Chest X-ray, PA view. Patient: 50 years old, sex F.
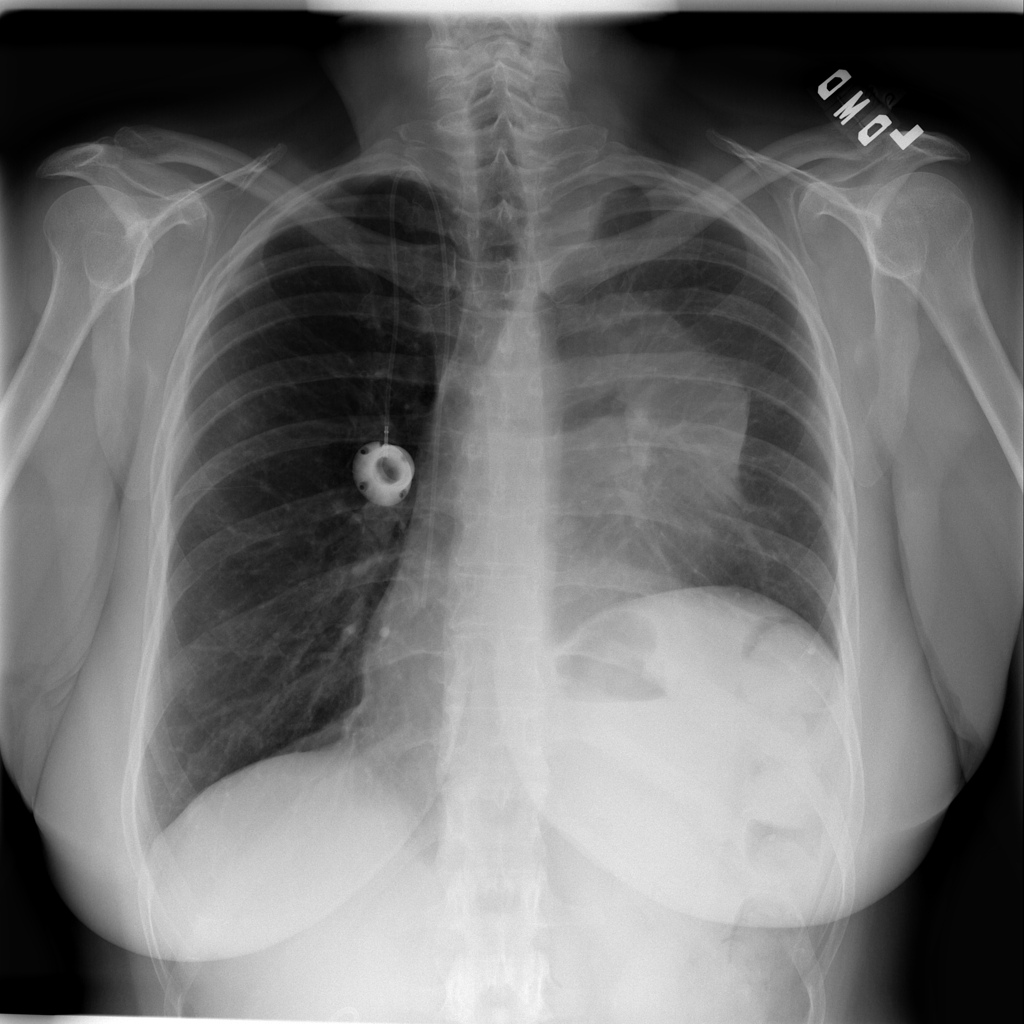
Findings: Atelectasis